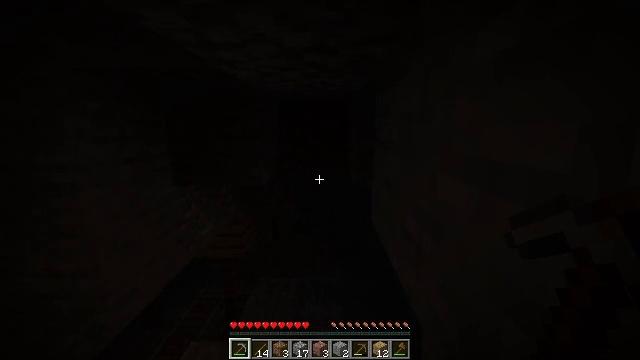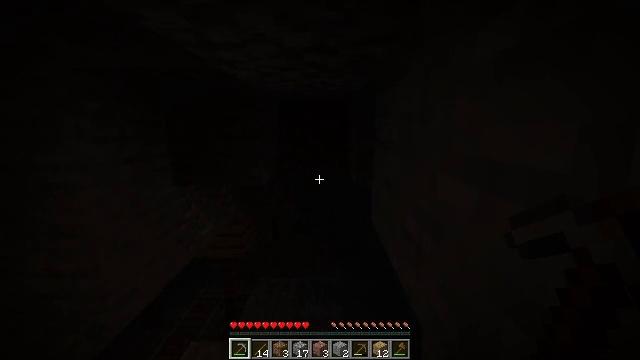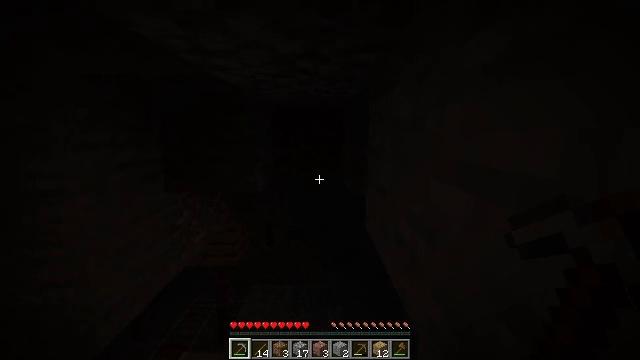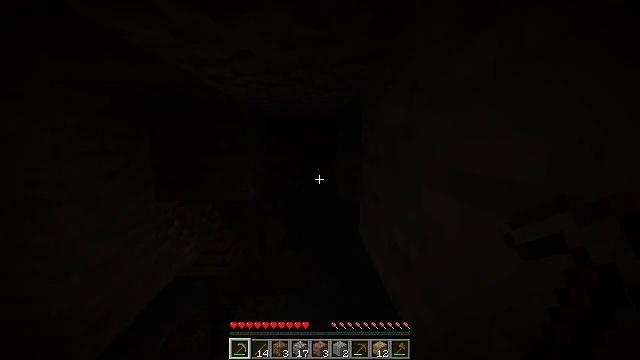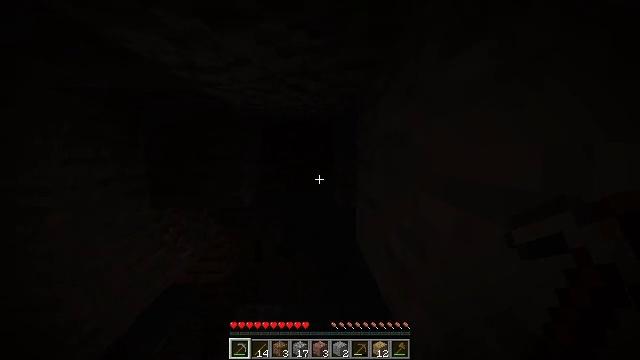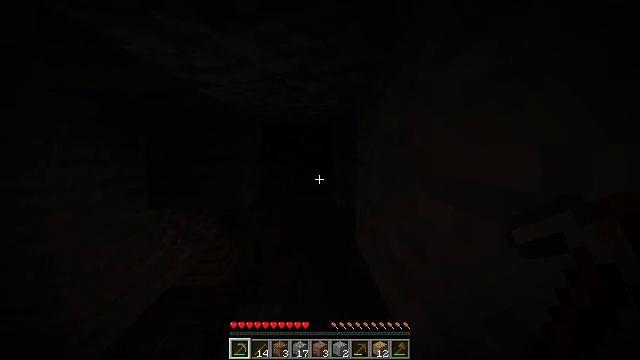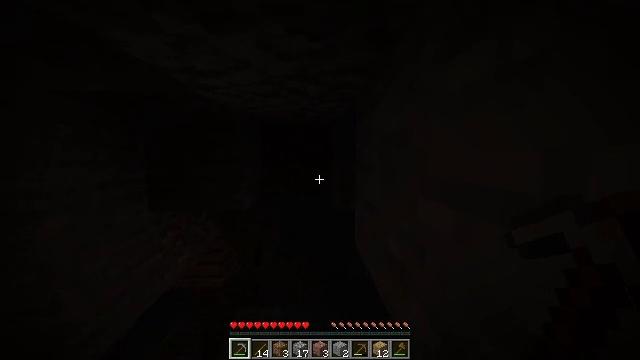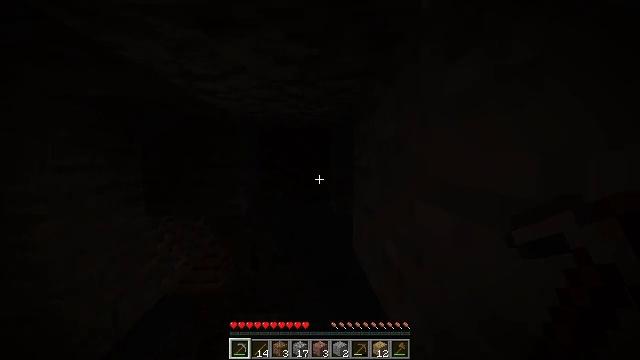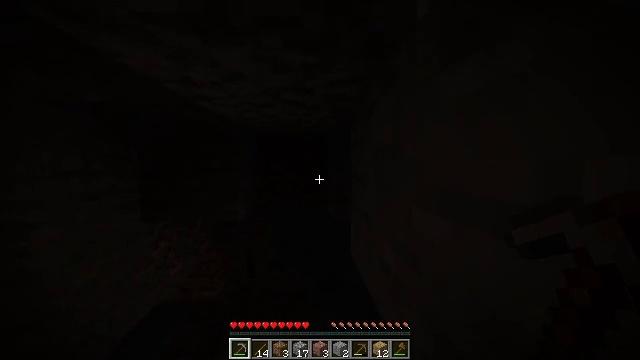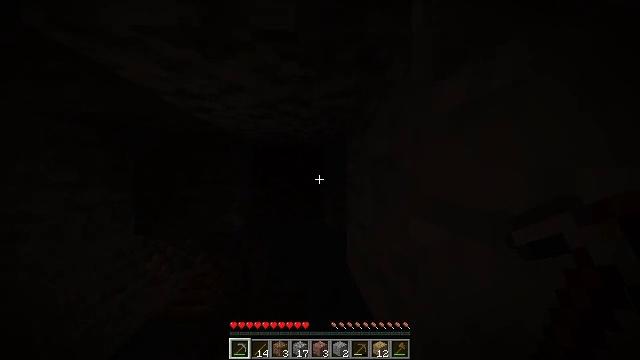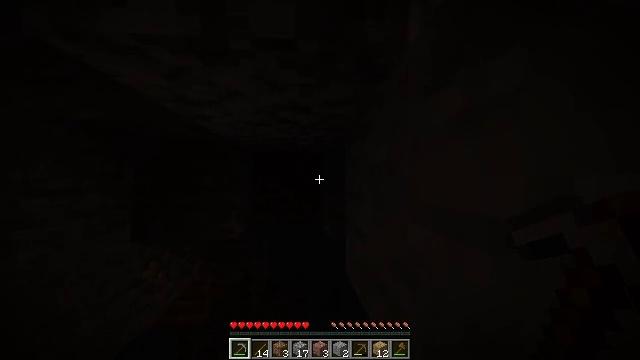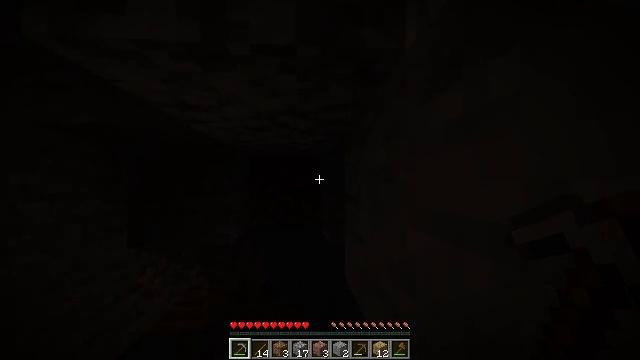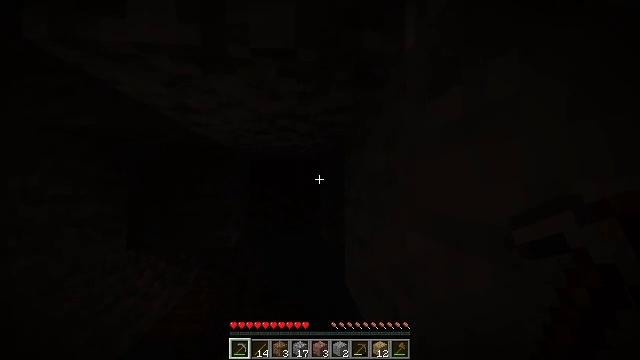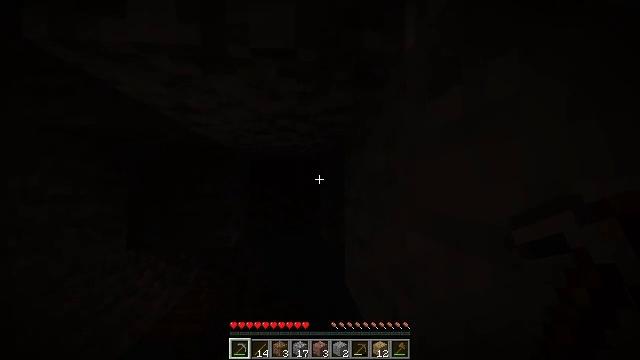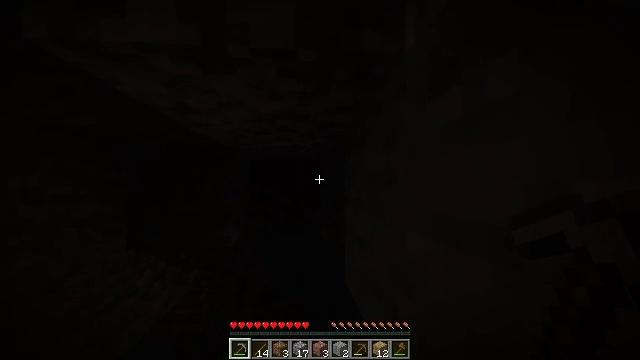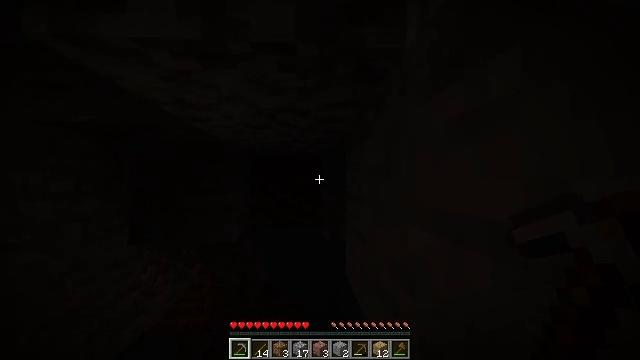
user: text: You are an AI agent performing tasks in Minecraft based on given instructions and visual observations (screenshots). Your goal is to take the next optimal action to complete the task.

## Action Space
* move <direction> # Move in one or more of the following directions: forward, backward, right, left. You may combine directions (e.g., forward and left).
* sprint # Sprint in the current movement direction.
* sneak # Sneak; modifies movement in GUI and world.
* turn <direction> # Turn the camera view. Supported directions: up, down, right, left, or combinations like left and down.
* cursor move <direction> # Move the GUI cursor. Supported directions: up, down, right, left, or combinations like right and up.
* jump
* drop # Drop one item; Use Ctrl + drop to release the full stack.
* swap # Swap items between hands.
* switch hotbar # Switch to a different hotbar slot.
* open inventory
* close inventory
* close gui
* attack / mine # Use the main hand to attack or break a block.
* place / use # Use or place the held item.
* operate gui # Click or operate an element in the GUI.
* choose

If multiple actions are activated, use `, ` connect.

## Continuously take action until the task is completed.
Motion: motion action
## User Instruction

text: Gather some oak planks.
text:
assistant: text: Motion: no_op
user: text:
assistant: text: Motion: turn right and up
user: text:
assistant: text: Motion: turn right and up
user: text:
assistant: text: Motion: turn up
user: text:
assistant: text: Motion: no_op
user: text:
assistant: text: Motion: no_op
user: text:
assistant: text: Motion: no_op
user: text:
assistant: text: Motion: turn up
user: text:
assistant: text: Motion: turn up
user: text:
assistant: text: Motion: turn up
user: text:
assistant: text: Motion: turn up
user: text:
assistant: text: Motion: no_op
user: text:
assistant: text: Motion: no_op
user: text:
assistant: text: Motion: no_op
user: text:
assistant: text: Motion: turn down
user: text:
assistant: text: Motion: turn left and down
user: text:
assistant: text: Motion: turn down
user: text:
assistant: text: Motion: turn down
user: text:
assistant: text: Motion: turn down
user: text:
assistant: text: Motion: no_op
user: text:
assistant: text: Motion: no_op
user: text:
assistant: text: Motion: no_op
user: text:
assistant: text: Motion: no_op
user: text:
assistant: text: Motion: no_op
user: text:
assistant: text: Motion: turn down
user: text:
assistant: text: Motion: turn left and down
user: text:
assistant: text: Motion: no_op
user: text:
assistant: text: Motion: no_op
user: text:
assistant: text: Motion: no_op
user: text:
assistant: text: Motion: no_op